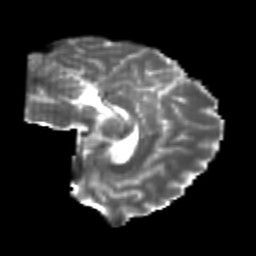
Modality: T2w
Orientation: sagittal
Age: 22
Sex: male
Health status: healthy
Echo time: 0.074 s